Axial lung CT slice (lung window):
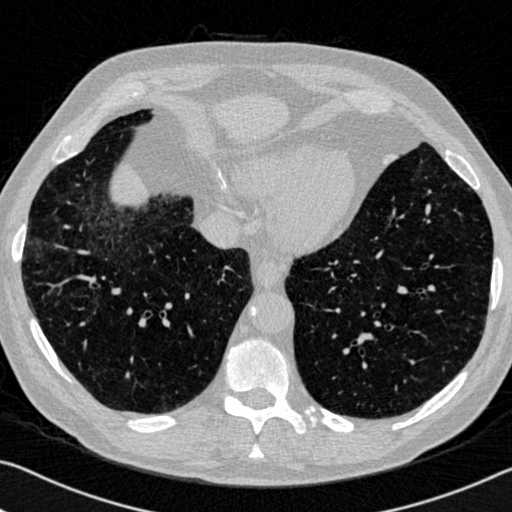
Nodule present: no